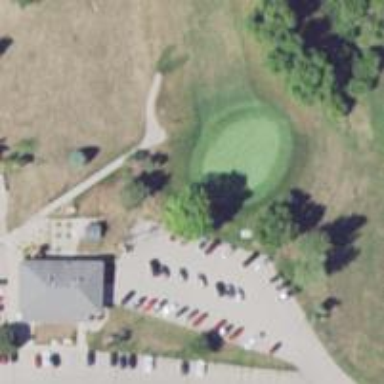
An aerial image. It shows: View of golf hole.